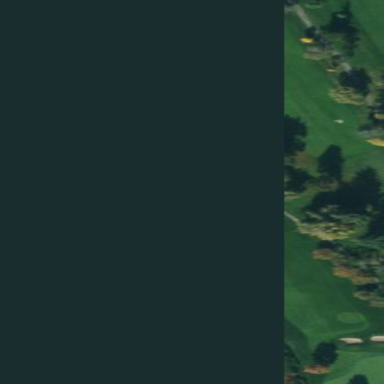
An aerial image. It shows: Golf fairway surrounded by grass.